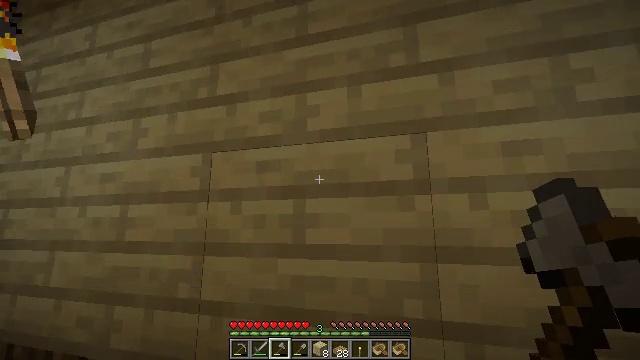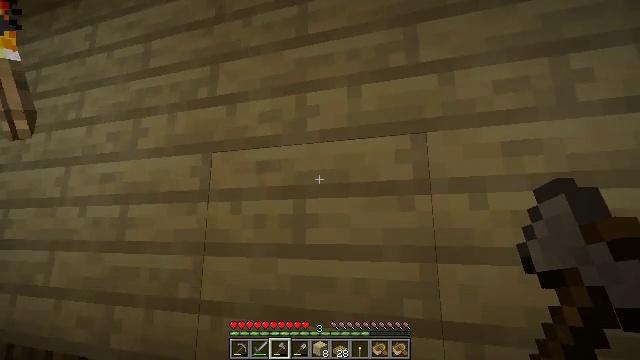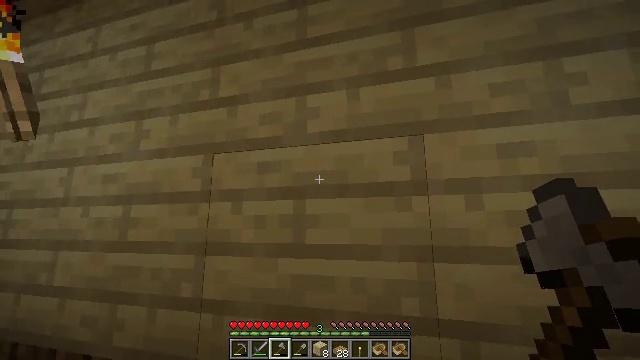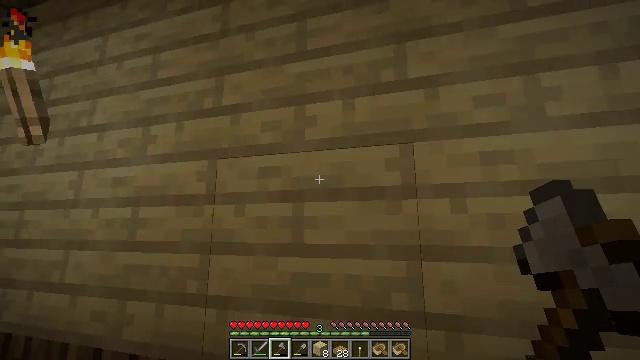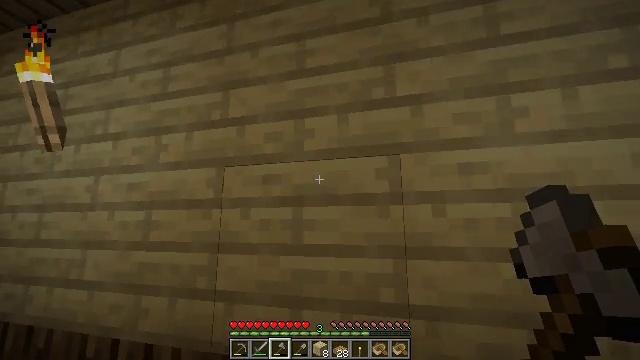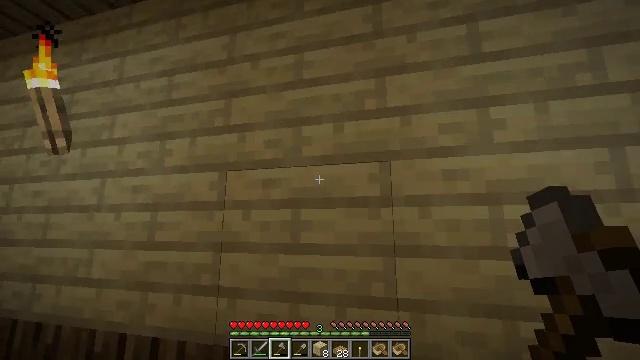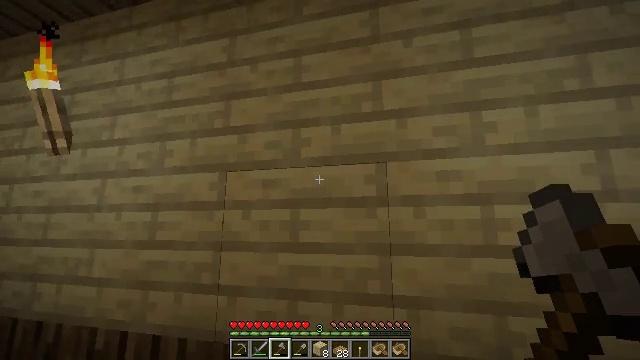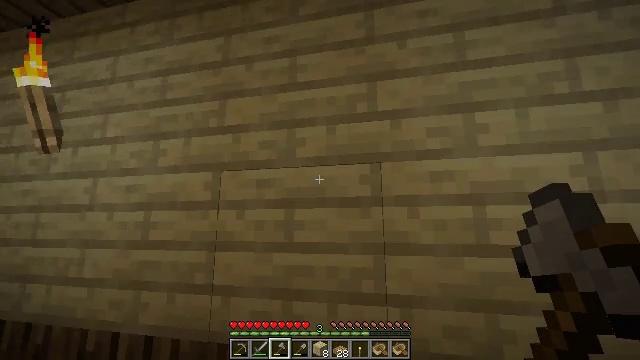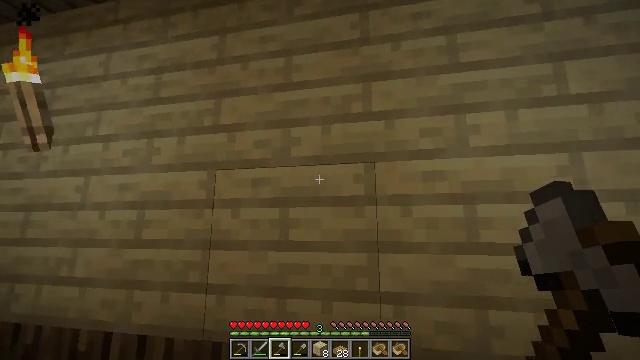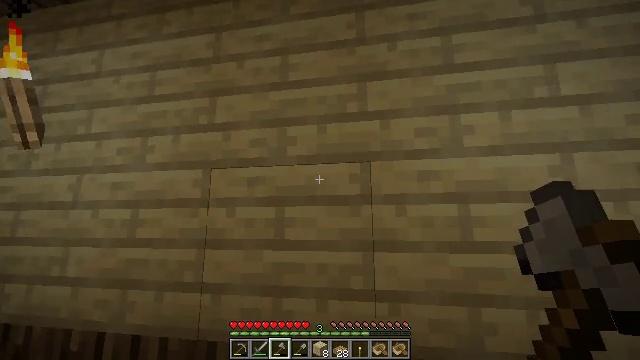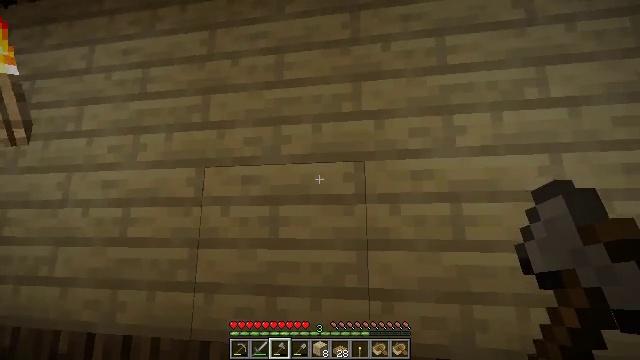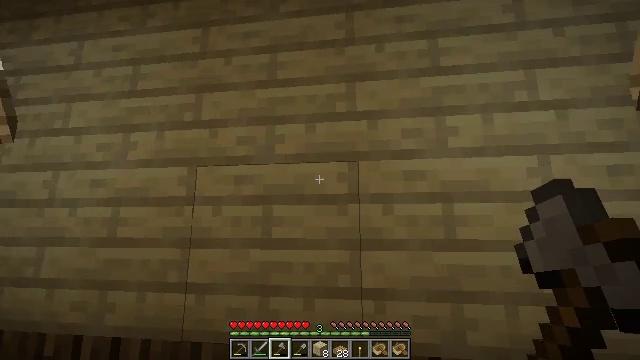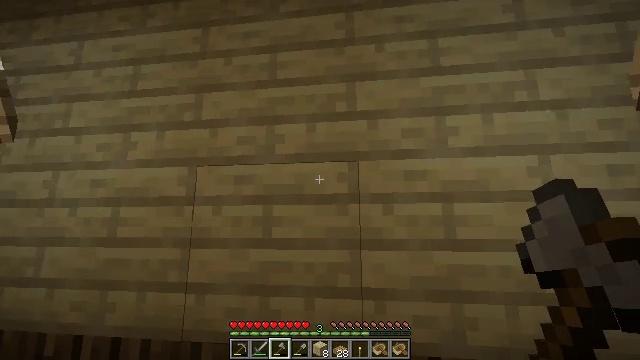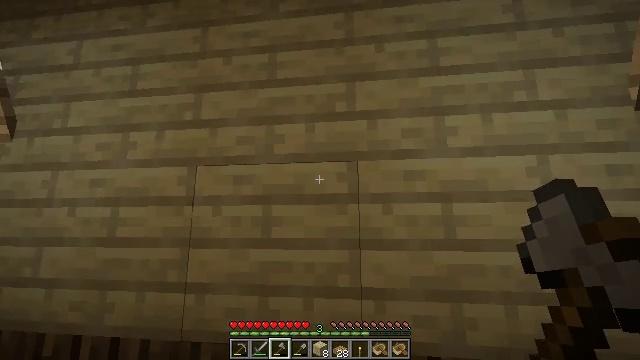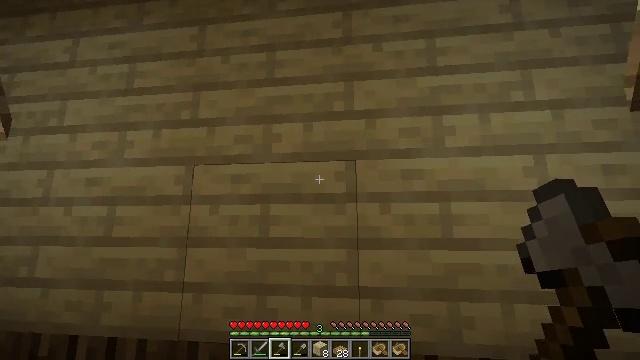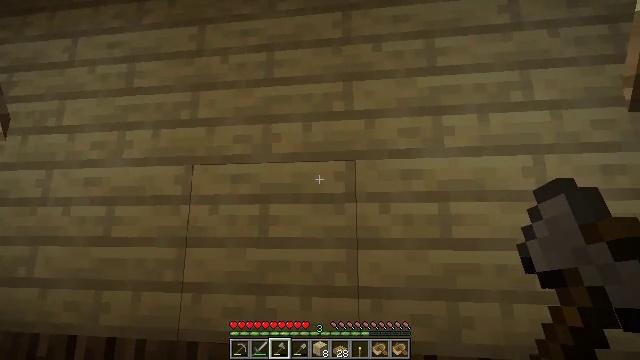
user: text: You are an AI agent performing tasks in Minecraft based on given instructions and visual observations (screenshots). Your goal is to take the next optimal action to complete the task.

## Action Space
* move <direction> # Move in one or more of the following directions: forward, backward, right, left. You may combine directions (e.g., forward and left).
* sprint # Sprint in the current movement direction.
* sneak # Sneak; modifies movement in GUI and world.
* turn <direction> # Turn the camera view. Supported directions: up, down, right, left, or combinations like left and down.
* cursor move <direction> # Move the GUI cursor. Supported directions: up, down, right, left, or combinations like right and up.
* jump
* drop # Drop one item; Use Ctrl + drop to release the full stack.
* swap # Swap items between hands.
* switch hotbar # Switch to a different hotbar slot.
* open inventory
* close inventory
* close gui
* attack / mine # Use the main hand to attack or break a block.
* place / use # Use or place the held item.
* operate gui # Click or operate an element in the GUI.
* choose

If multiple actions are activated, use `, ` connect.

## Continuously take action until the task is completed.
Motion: motion action
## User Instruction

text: Mine the birch planks.
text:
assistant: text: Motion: no_op
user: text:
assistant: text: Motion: move back
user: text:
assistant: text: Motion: move back
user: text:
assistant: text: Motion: no_op
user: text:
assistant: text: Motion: no_op
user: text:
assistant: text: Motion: no_op
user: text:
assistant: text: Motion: turn right
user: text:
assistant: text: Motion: turn right
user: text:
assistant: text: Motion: turn right
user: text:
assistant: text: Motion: turn right
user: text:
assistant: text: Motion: turn right
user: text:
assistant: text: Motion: no_op
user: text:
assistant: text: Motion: no_op
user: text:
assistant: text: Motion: no_op
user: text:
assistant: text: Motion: no_op
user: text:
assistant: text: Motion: no_op
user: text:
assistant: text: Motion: no_op
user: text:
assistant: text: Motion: no_op
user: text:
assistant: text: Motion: move back
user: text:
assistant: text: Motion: move back
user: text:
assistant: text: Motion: move back
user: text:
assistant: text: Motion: move back
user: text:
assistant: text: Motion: move back
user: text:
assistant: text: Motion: move back, turn right
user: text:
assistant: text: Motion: move back
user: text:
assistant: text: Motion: move back
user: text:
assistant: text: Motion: move back
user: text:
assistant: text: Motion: move back
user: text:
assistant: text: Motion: turn left
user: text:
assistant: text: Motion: turn left